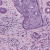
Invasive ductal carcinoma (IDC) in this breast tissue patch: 1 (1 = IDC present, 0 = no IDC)